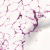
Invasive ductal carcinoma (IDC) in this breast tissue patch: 0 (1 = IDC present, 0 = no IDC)